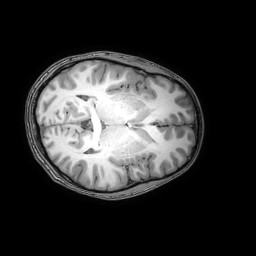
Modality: T1w
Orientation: axial
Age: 28
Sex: male
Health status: healthy
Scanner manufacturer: philips
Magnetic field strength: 3 T
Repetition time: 0.0079 s
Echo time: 0.0035 s